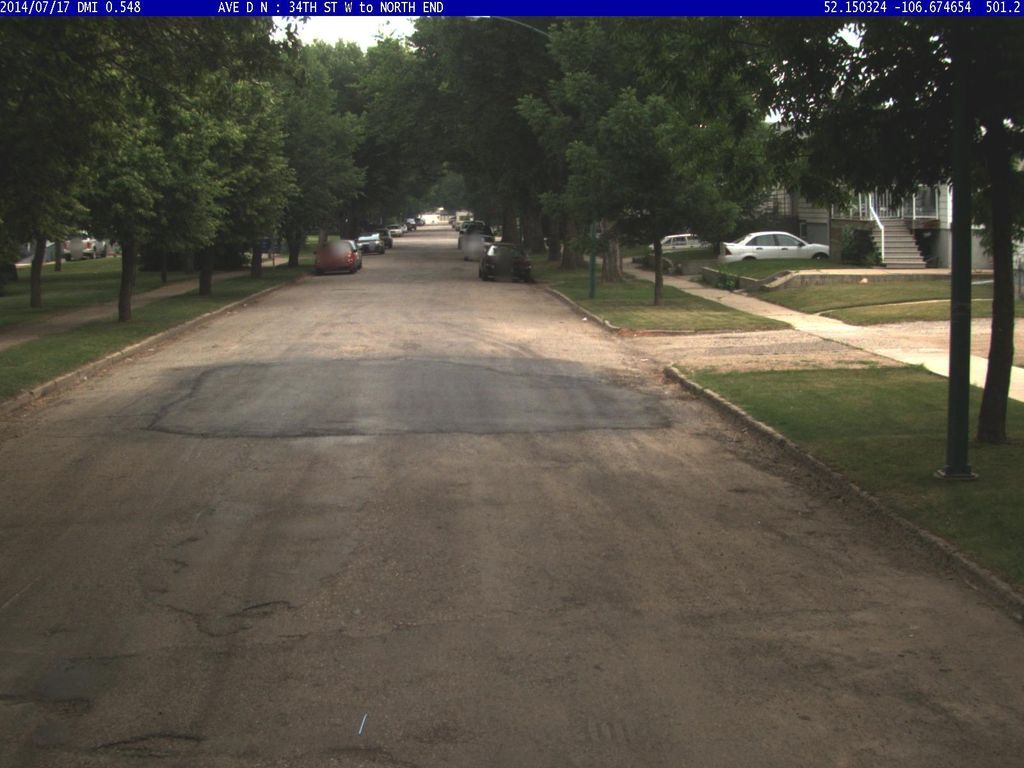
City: saskatoon